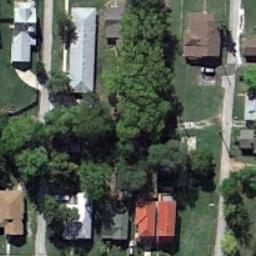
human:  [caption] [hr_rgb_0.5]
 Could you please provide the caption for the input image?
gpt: Houses in medium-sized residential areas are built on green land .

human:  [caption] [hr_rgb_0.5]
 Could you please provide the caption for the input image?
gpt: The medium residential is on the grass next to some trees .

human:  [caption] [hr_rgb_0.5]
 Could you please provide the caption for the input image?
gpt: Many trees are in medium residential area .

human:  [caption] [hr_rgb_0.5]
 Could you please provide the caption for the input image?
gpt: The medium residential area has some houses of different colors on the grass and some trees are among these houses .

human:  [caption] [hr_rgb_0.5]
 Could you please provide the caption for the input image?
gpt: There are some buildings and green trees on the medium residential area .